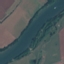
Label: River